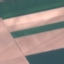
Label: AnnualCrop